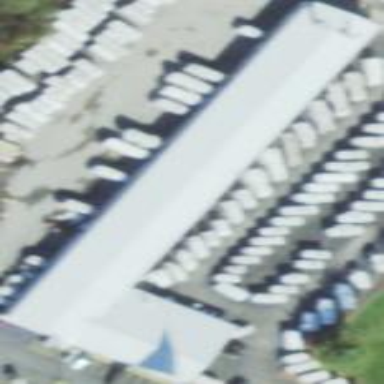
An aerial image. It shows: Caravan shop located in building.